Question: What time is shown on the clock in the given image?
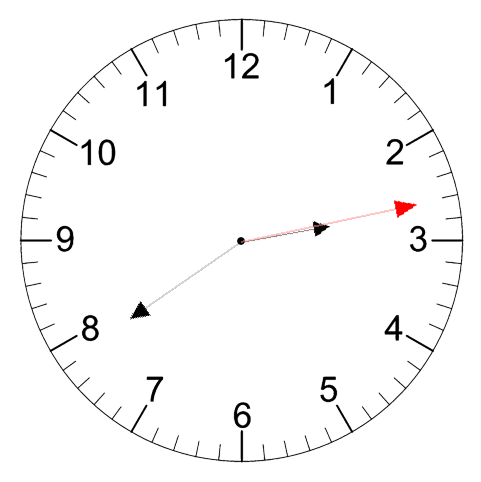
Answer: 02:39:13